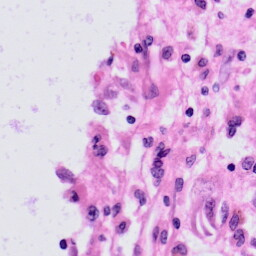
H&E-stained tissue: Skin